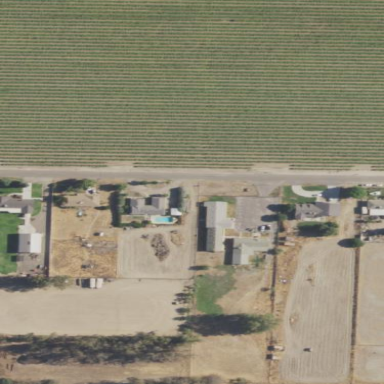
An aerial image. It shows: Vineyard.